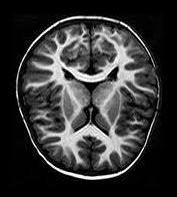
Label: notumor